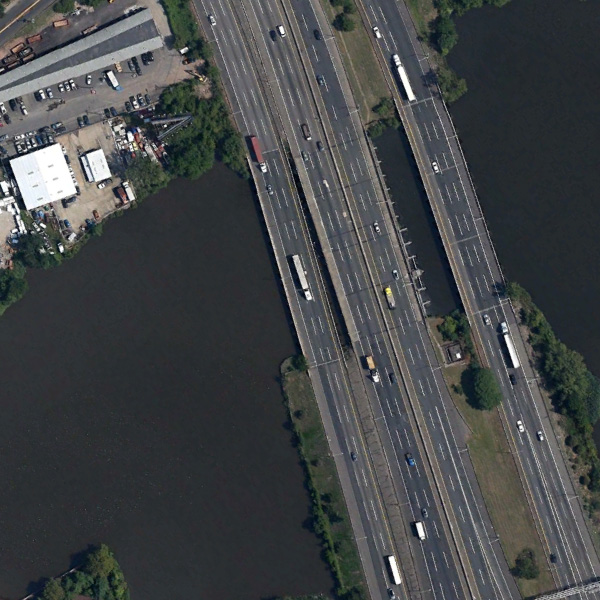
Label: Bridge